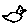
Label: bird